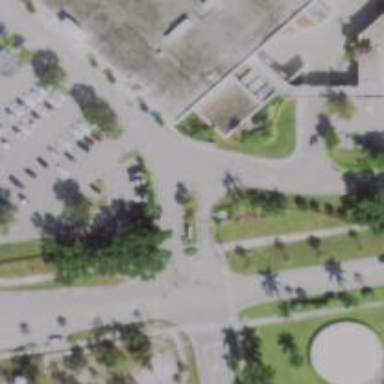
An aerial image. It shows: Footway that serves as traffic island.